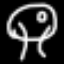
Label: mushroom